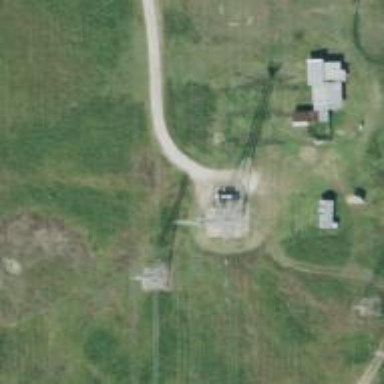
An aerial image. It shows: Communication tower.